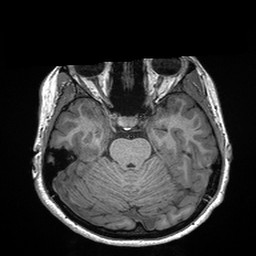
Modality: T1w
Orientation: coronal
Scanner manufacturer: siemens
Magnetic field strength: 3 T
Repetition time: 2.3 s
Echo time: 0.00298 s